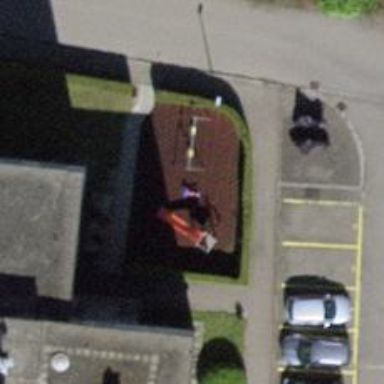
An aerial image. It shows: Playground with springy equipment.